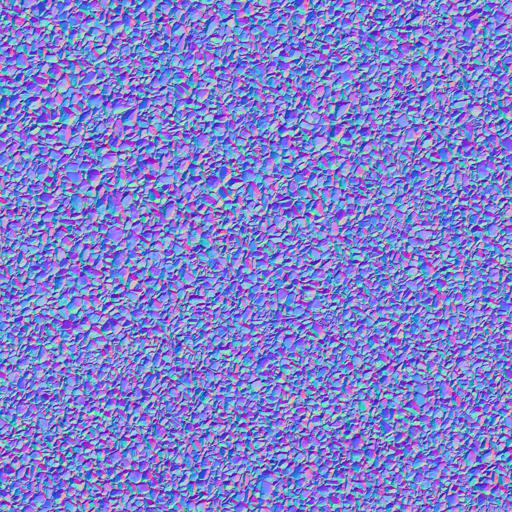
edges gravel grey light pebbles rocks sharp stone stones